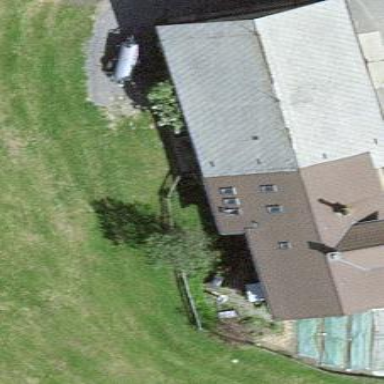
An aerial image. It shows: Farm auxiliary building with gabled roof.